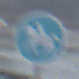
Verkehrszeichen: Reitweg
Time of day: MorningAfternoon
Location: Outdoor (Suburban)
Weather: Overcast
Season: NotSpecified
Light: Natural